Question:
I have added autolayout but no size class.. I get this in iPhone 6 simulator..
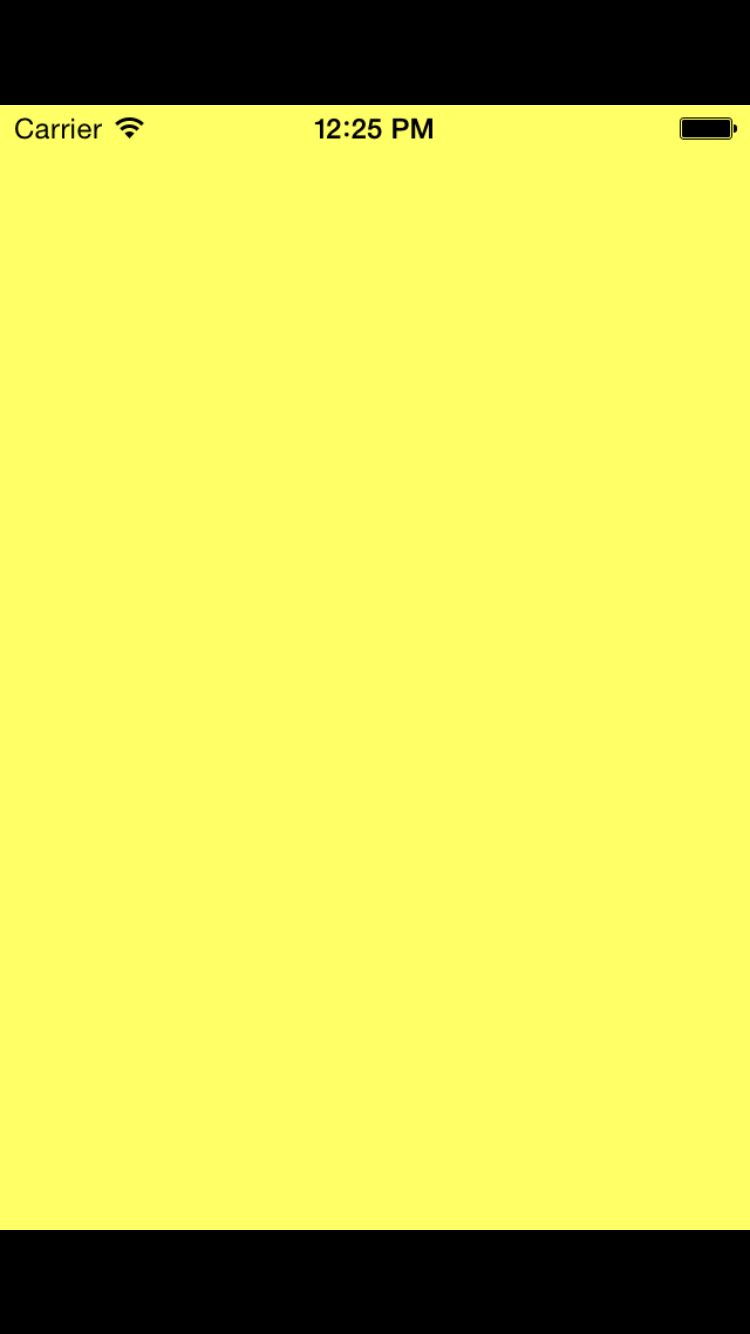
Answer: You have to add the Launch Image for iPhone 6. For Launch Image sizes please have a look into bellow link.
<URL>